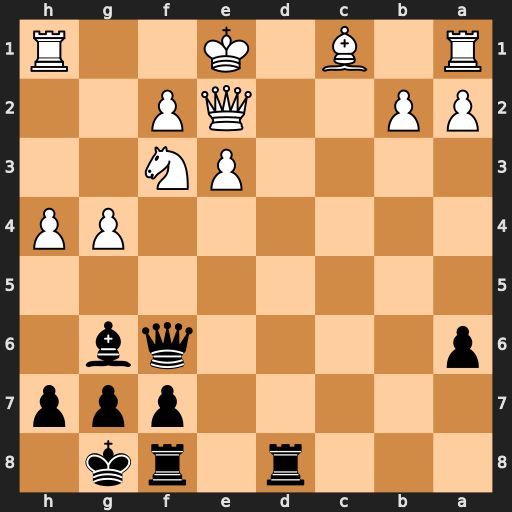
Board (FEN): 3r1rk1/5ppp/p4qb1/8/6PP/4PN2/PP2QP2/R1B1K2R
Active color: b
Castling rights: KQ
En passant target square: -
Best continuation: Bd3 Qd1 Be4 Nd4 Bxh1